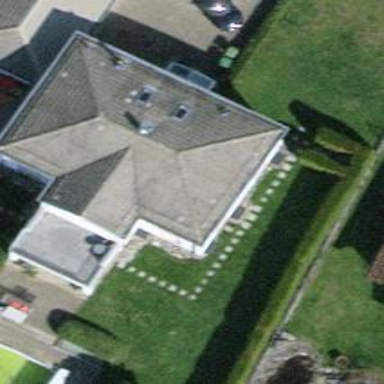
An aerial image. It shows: Detached building.